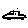
Label: car